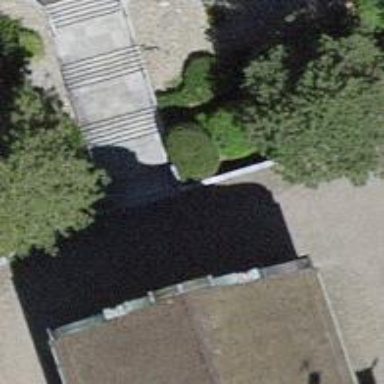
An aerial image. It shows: Steps made of paving stones.